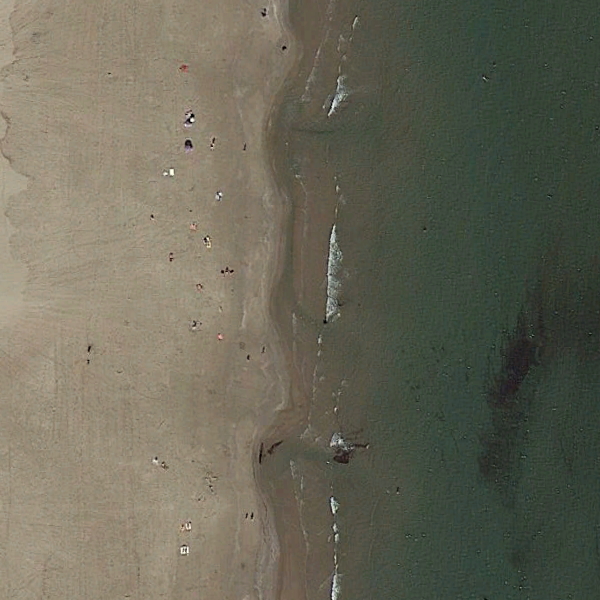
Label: Beach